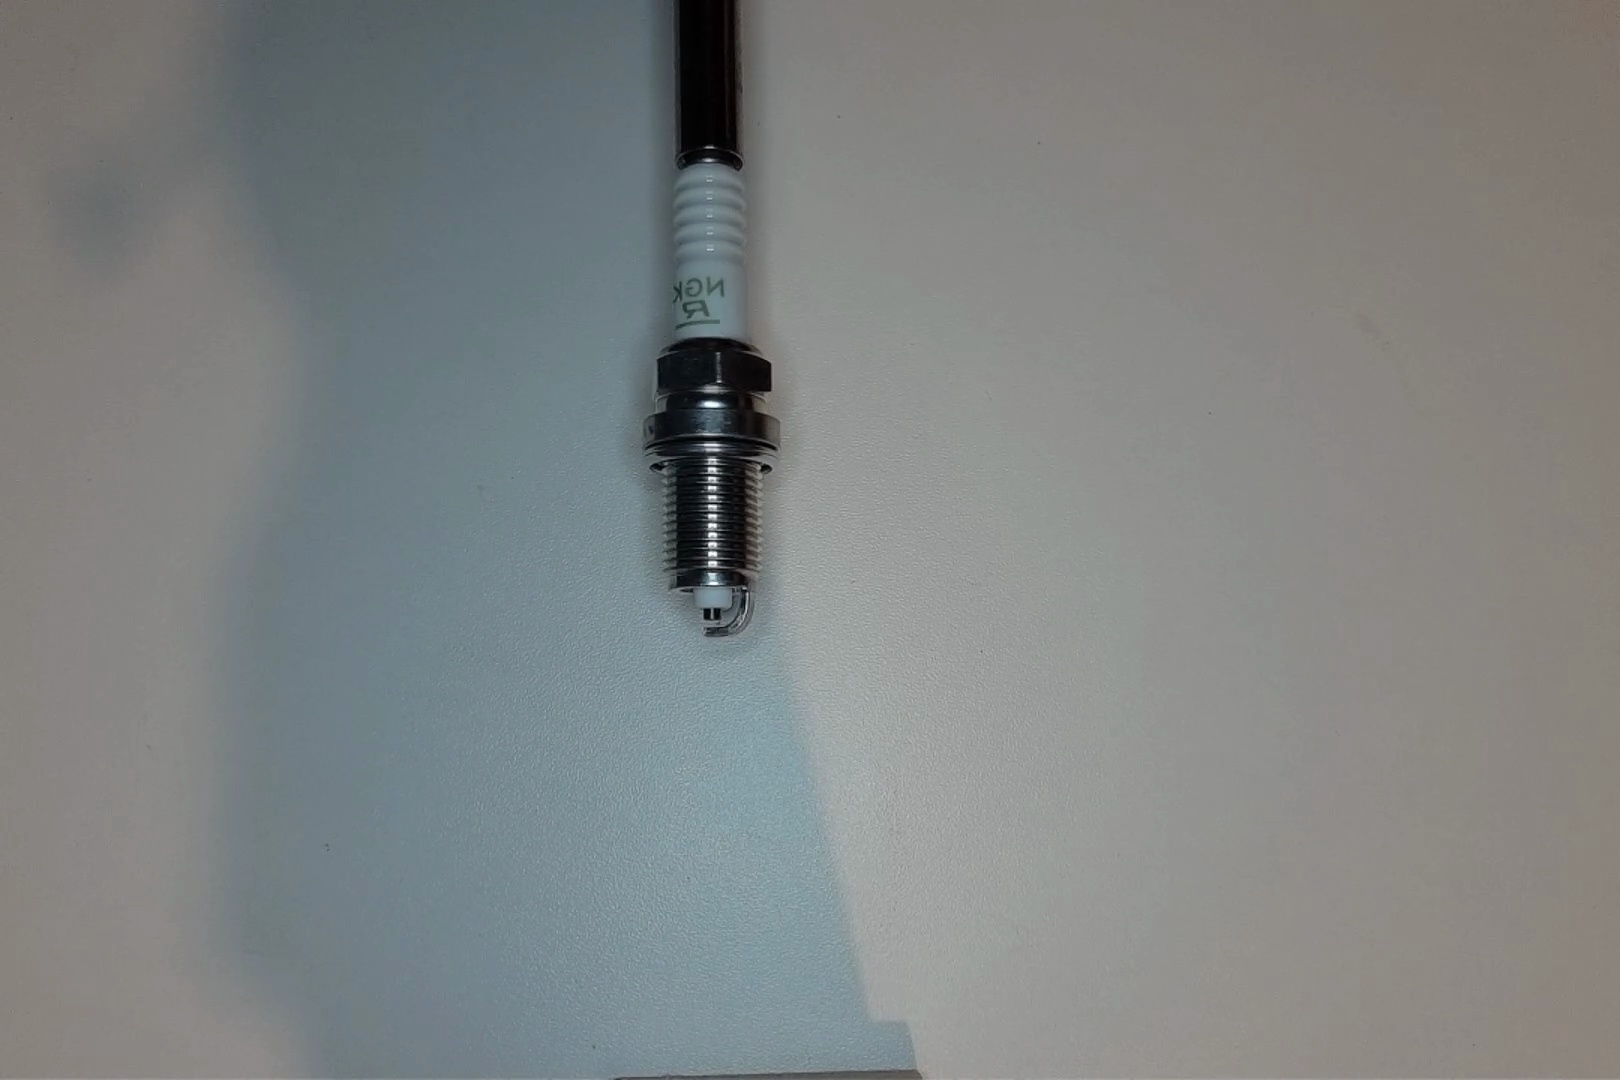
Label: no anomaly